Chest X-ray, AP view. Patient: 52 years old, sex M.
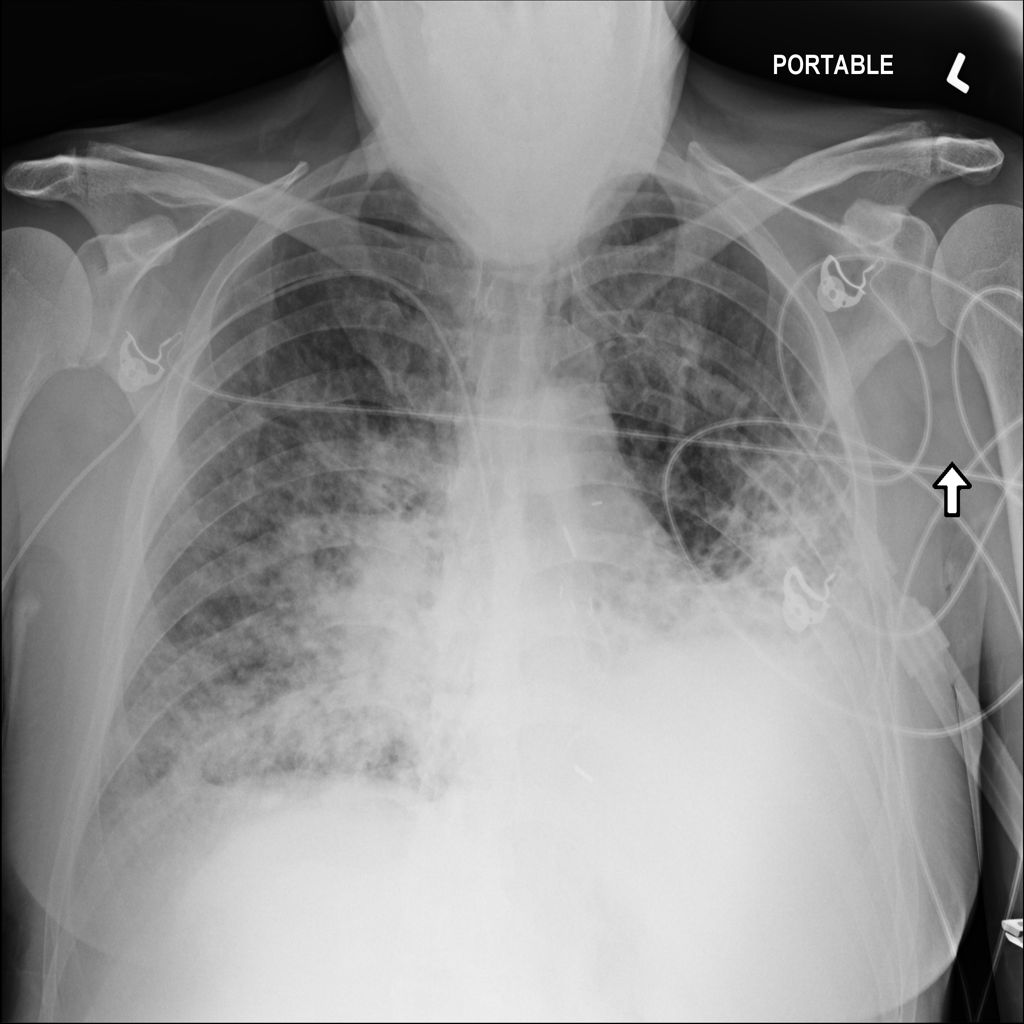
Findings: Infiltration, Nodule